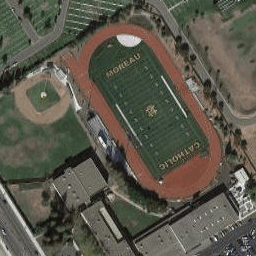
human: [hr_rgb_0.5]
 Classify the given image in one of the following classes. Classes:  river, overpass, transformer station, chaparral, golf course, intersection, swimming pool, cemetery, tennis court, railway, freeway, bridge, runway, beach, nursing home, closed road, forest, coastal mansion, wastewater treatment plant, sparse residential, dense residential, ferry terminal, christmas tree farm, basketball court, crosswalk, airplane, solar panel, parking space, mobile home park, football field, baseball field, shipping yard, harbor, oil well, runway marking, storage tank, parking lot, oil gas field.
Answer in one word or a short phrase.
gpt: football field